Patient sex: M
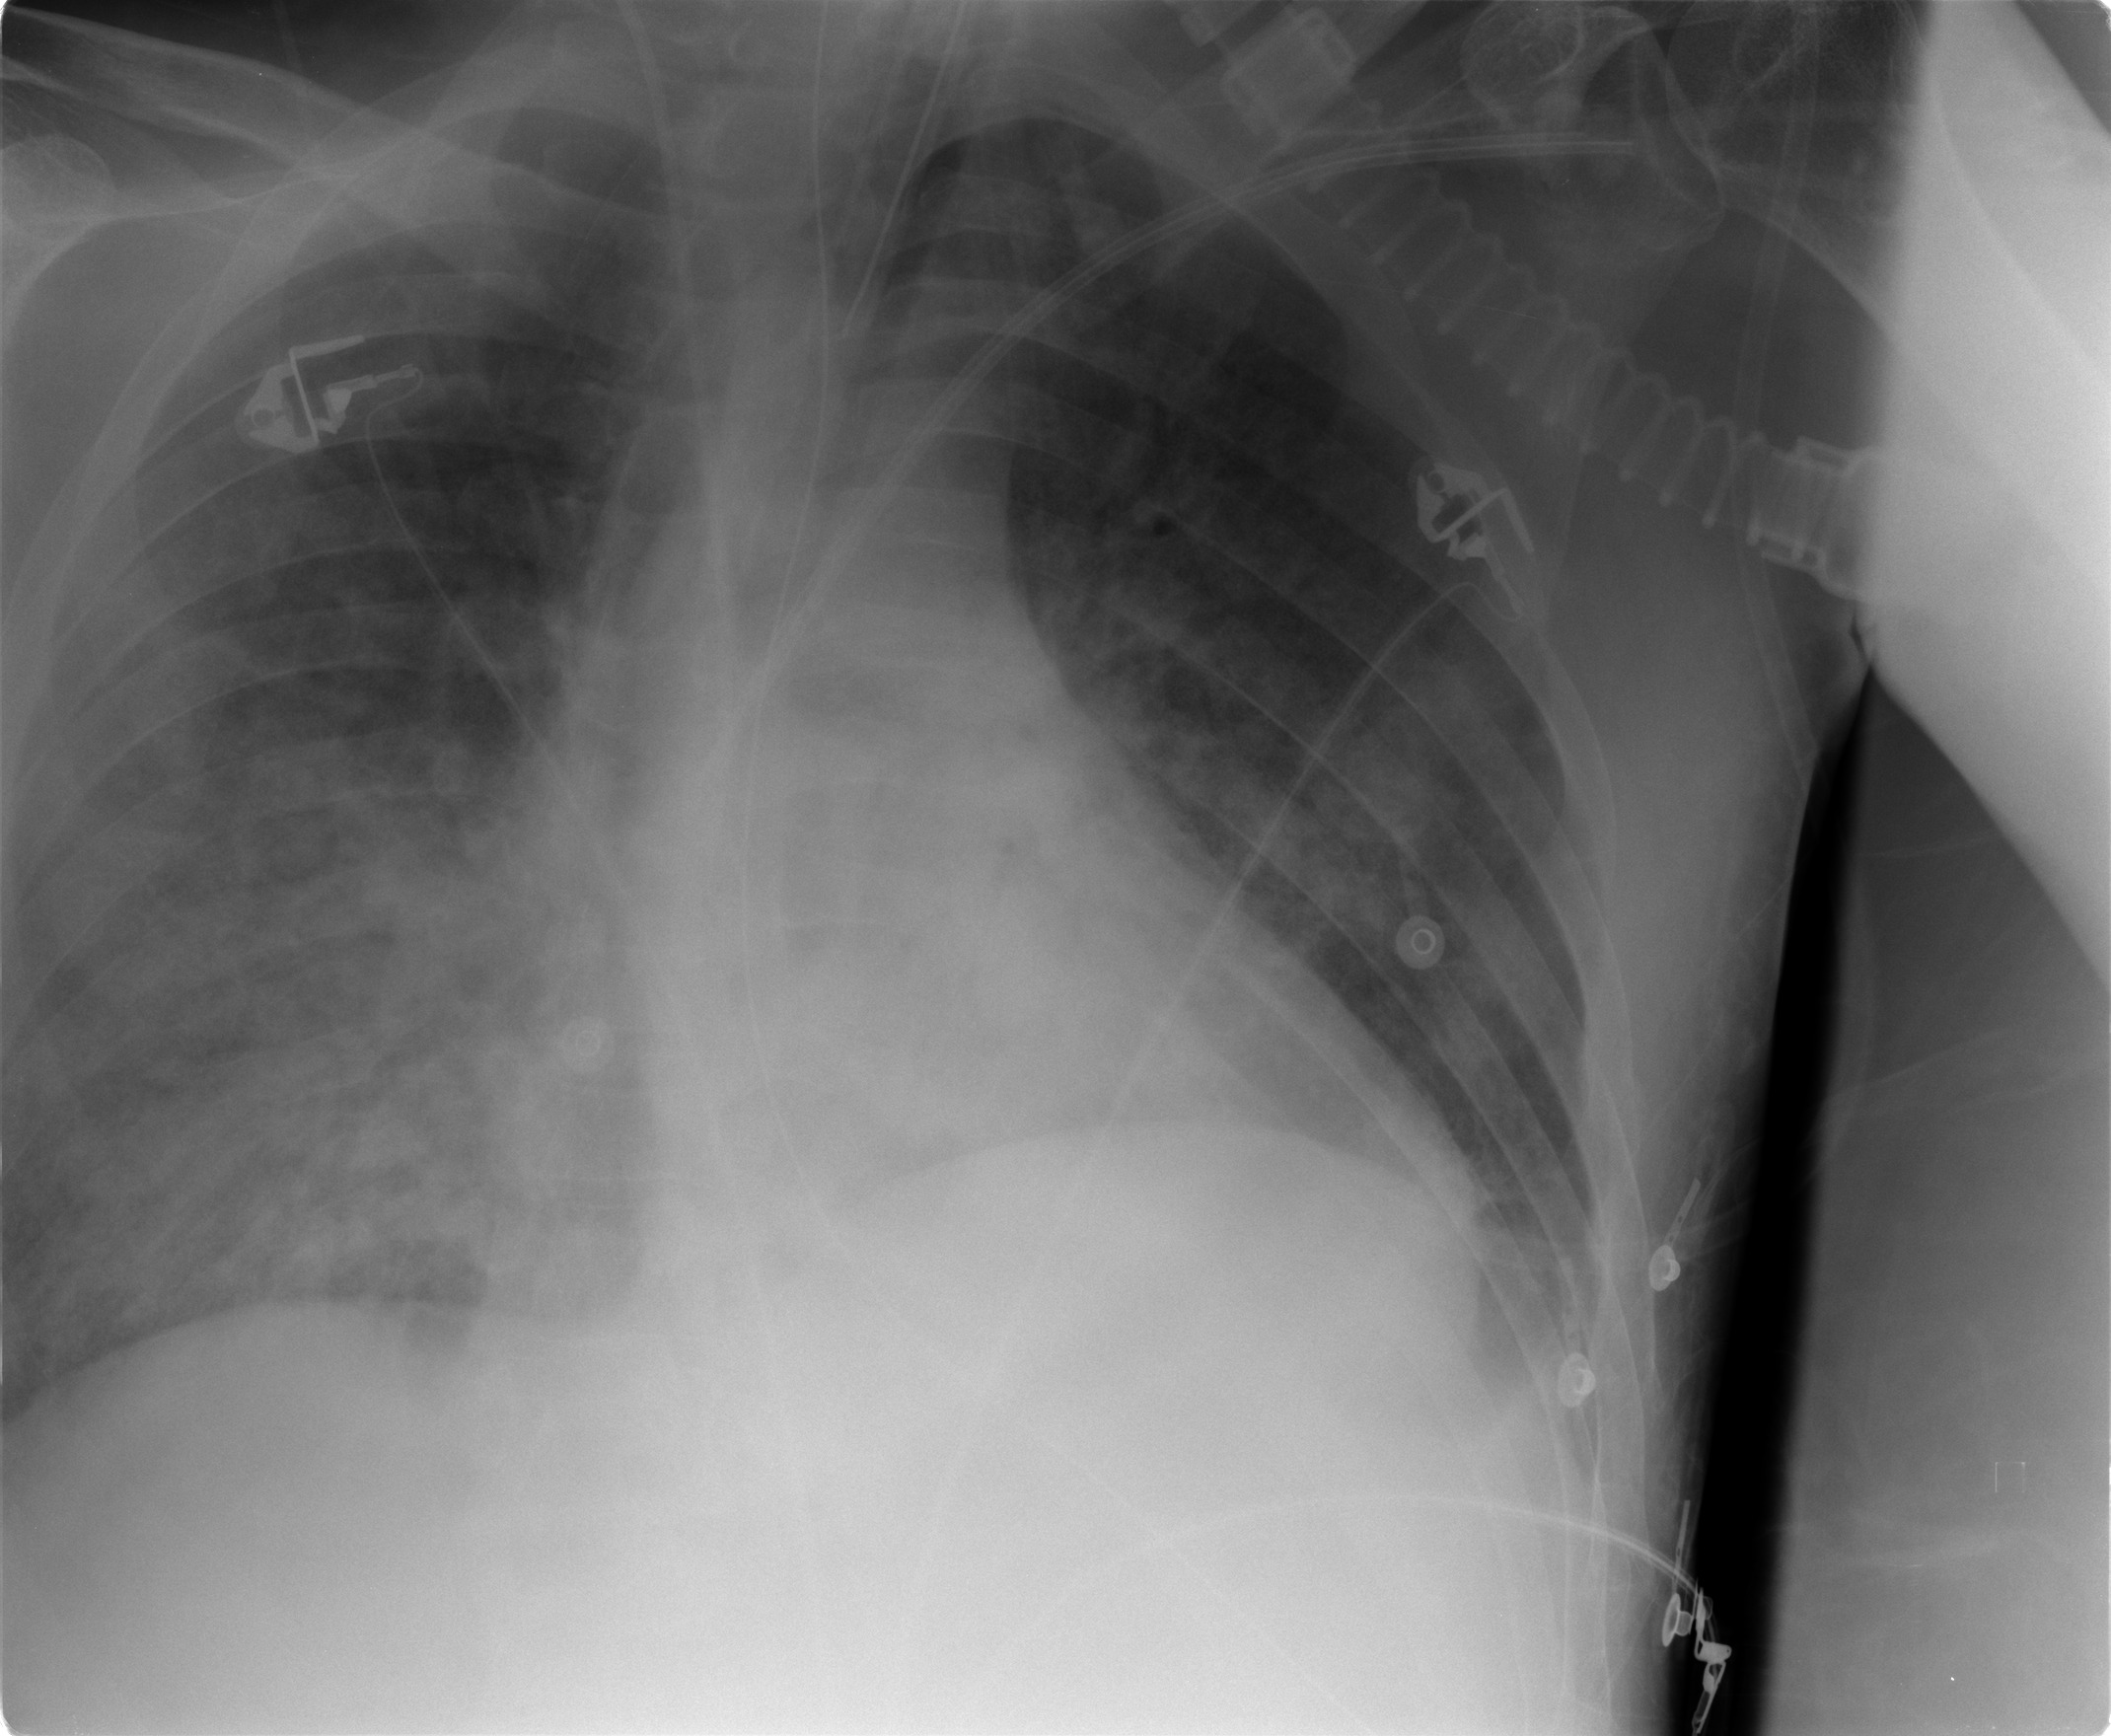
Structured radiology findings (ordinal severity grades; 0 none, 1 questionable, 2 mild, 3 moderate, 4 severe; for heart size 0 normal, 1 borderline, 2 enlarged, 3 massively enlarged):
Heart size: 0
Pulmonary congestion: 2
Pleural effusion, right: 0
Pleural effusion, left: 1
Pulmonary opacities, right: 3
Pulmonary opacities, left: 2
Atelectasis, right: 3
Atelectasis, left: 2